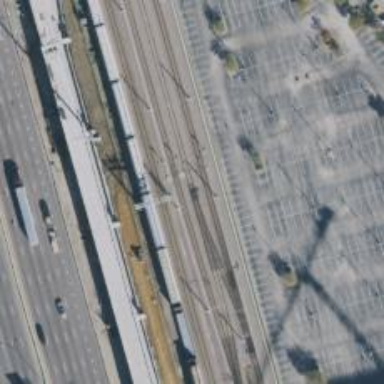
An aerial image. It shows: Light rail railway line.